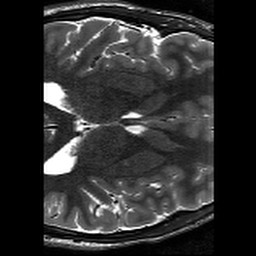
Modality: T2w
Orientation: axial
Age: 19
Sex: male
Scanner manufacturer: siemens
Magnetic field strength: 3 T
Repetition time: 11.39 s
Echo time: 0.09 s